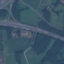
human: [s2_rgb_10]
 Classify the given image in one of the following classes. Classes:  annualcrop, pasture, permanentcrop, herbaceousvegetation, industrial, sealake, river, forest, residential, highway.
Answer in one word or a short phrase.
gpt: Highway